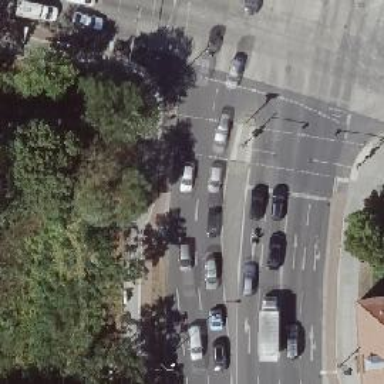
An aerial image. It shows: Road crossing with traffic signals.